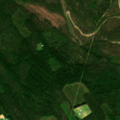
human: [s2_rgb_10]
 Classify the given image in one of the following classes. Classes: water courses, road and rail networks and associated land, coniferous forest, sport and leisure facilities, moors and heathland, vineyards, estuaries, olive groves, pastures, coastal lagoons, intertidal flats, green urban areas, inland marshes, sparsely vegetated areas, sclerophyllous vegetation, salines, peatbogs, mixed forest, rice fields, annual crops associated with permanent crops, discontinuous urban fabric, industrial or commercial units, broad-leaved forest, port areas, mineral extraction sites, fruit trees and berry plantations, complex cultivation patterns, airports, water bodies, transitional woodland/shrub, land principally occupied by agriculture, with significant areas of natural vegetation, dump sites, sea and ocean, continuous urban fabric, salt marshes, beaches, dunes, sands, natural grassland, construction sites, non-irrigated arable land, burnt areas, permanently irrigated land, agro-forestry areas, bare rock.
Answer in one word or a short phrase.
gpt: coniferous forest